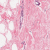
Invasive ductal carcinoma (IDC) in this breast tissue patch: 0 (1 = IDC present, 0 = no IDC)